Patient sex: M
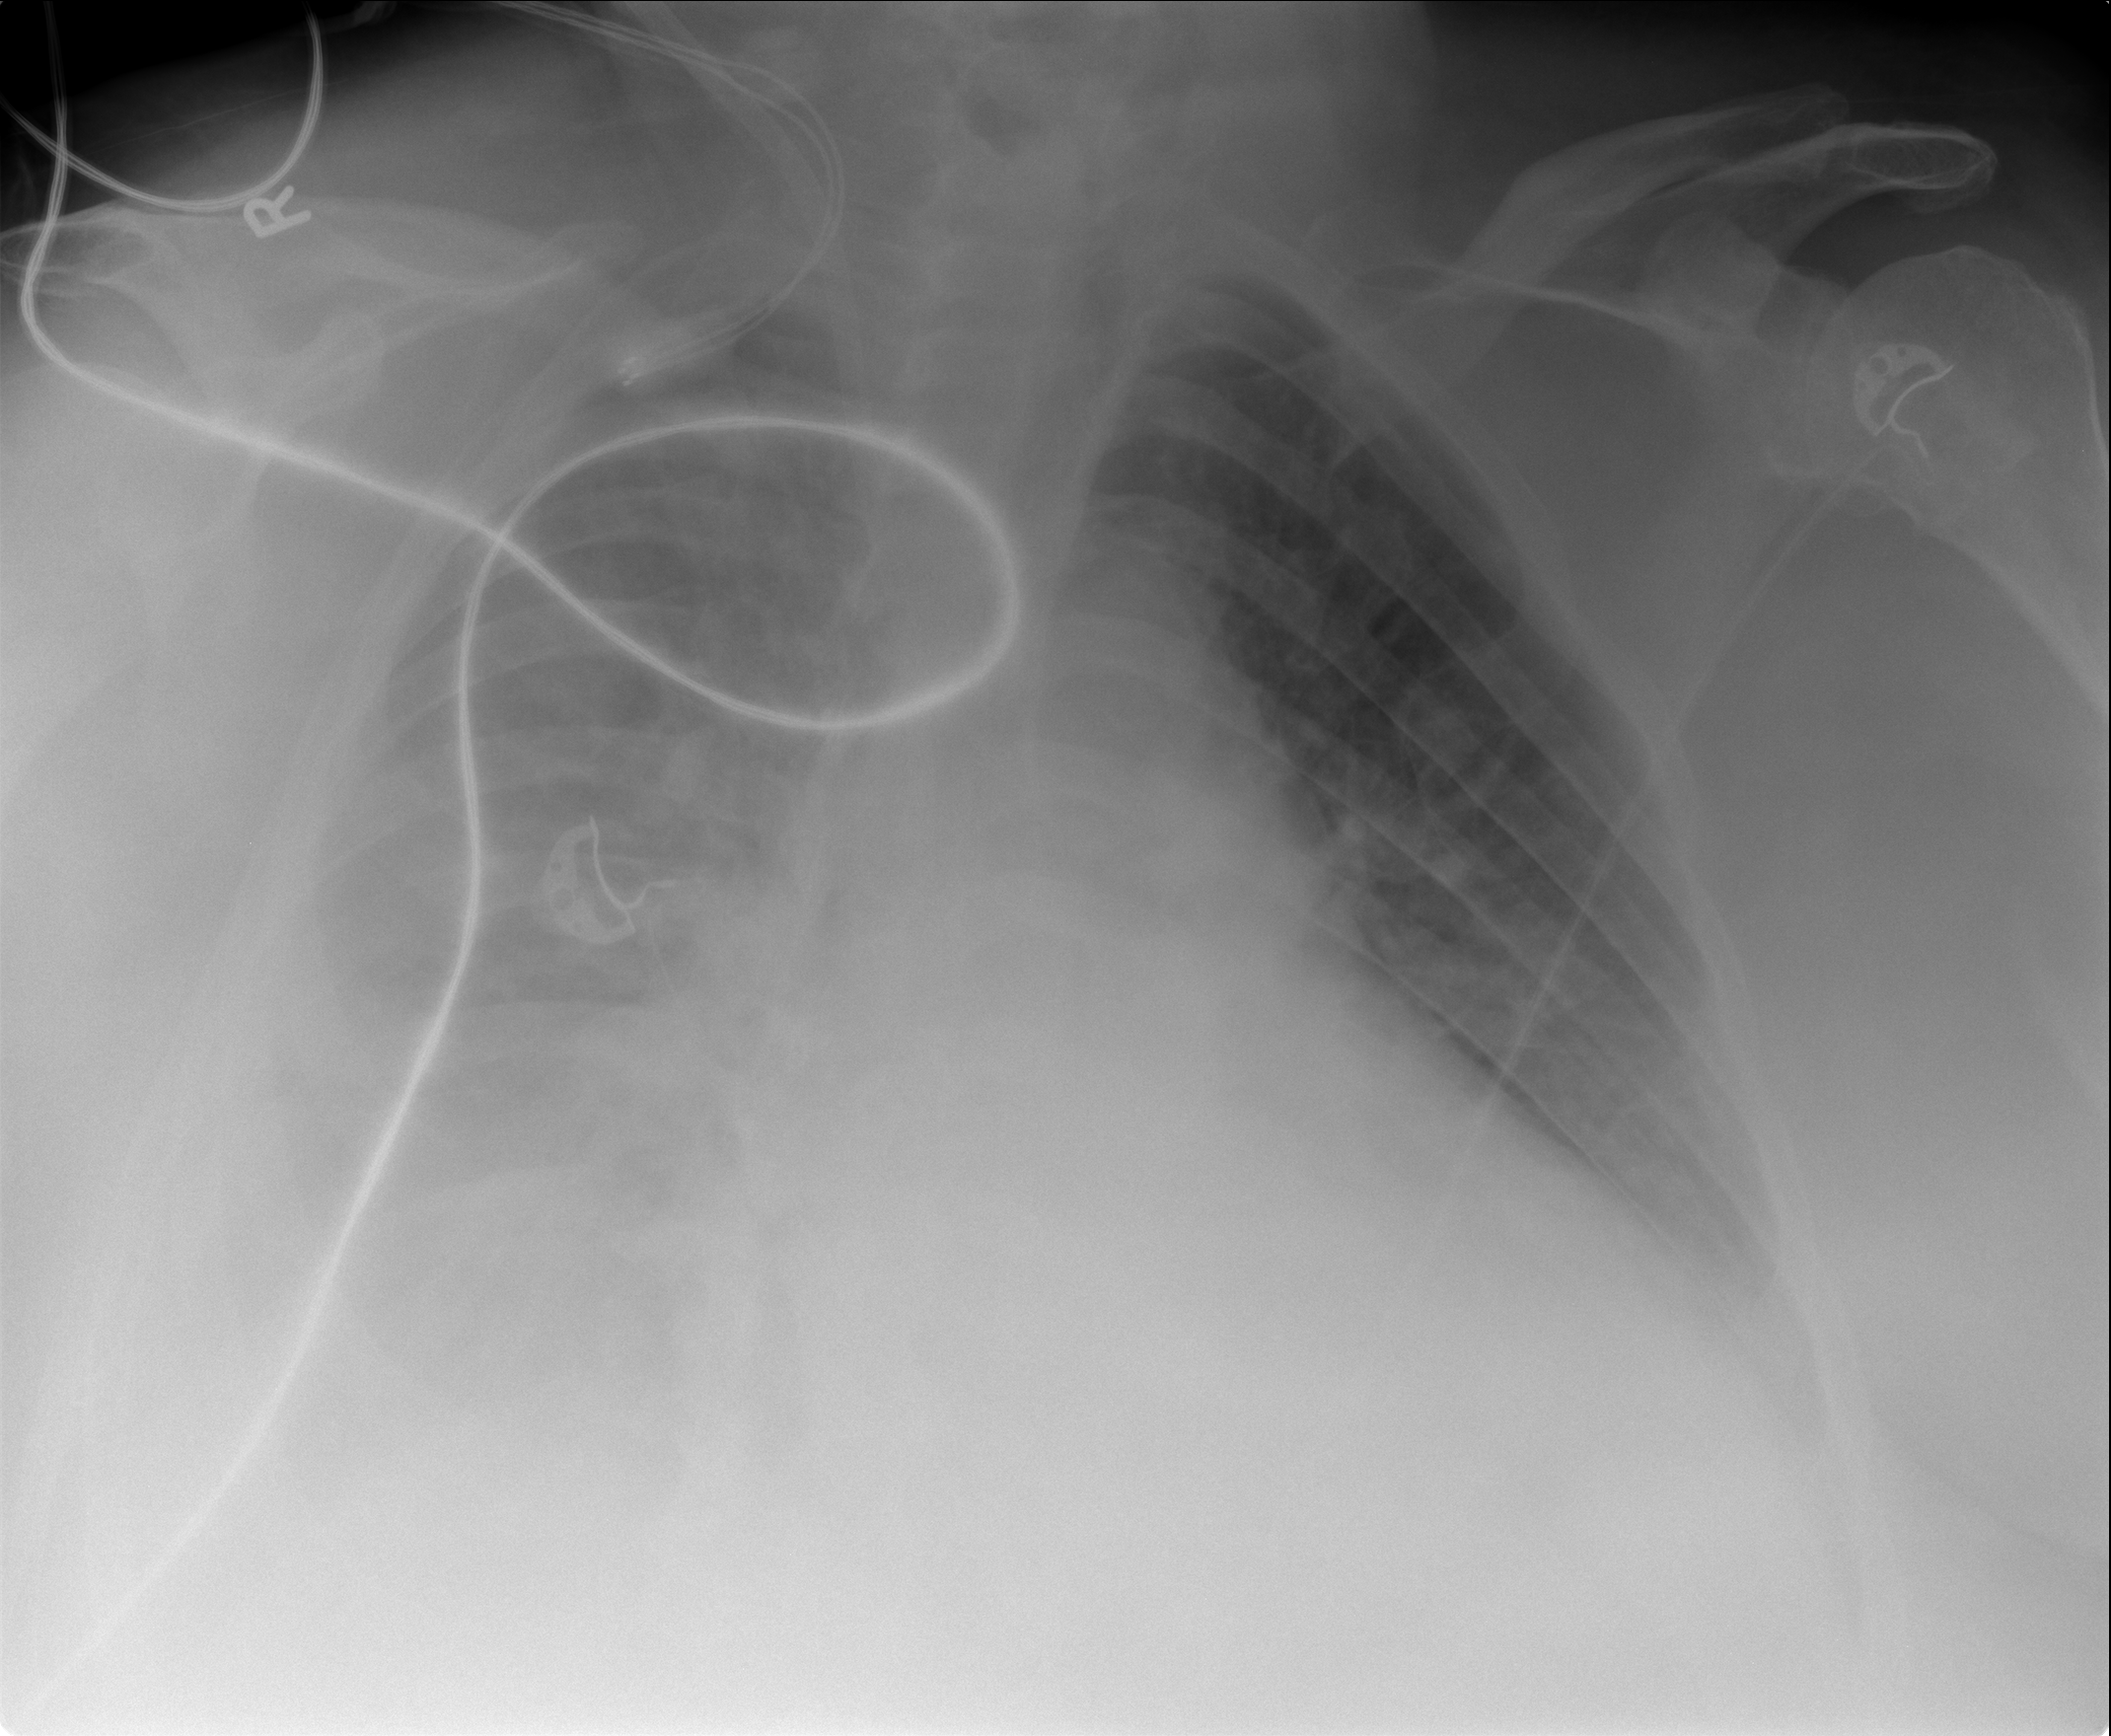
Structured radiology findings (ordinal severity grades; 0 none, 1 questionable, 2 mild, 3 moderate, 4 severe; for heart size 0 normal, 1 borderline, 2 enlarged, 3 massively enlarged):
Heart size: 2
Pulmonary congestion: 3
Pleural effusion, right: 4
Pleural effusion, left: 2
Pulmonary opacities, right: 0
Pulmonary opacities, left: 0
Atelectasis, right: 3
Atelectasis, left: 2